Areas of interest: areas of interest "Used Car Trading"
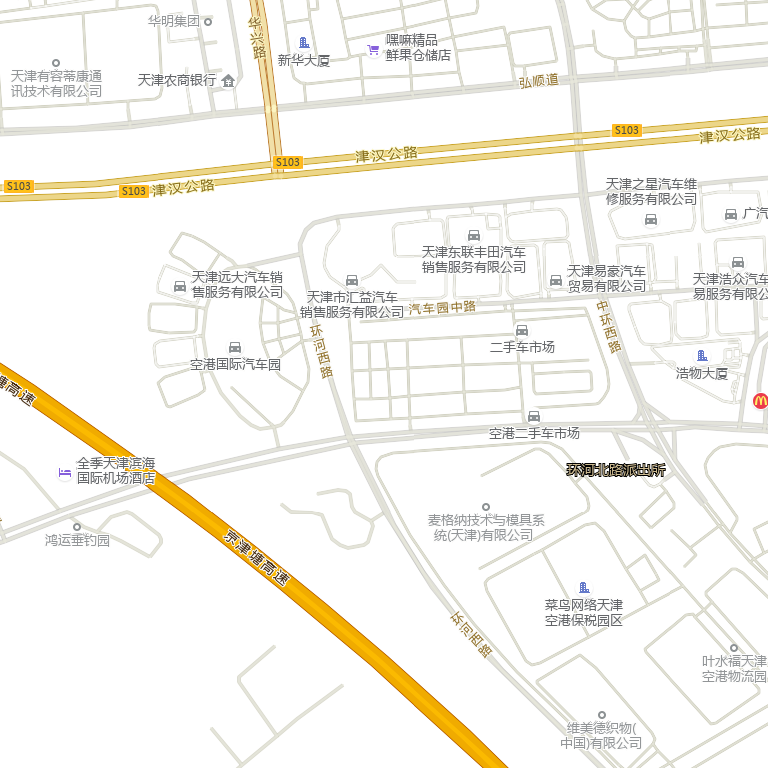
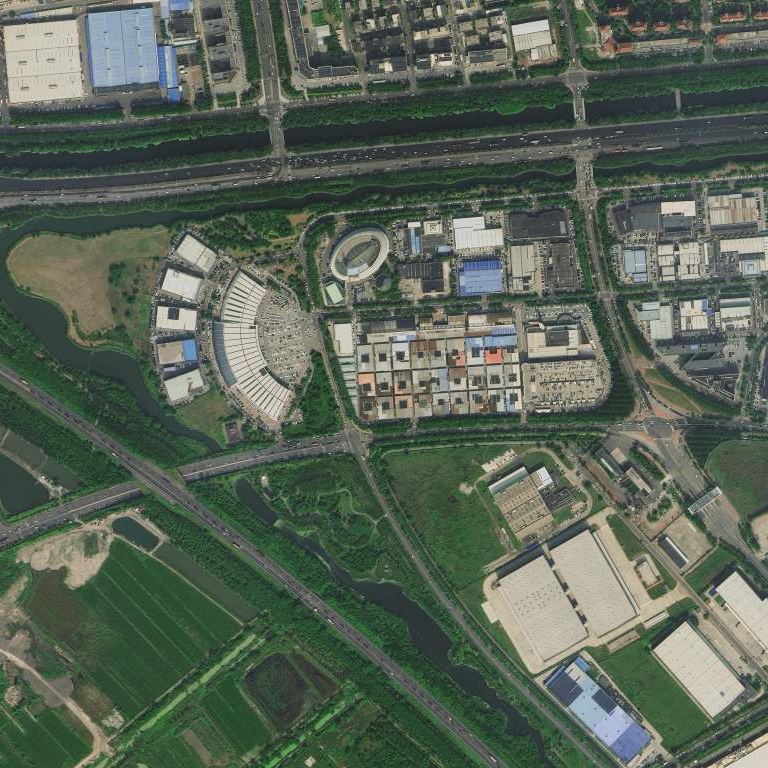